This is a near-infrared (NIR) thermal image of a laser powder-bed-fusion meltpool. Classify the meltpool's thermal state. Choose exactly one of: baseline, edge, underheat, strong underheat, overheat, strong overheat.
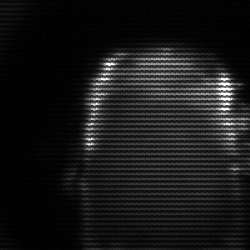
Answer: baseline